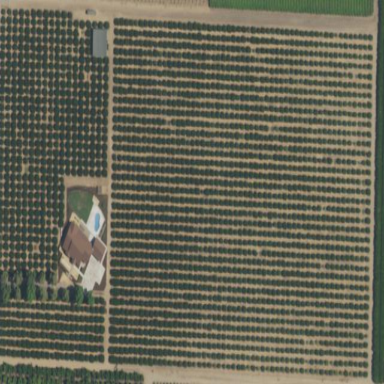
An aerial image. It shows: Orange orchard with beautiful orange trees.